Question: I have an issue while displying the BannerView on my screen like below image:

Even i'm setting bannerFrame.size.width = 300; , but notgetting.
So i need to reduce the size of bannerView by 10+10= 20 pixels to avoid overlapping the bannerView on my background imageview.
Please help me out.
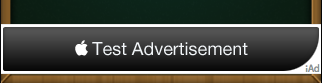
Answer: <URL> says:
> defined in
"Content Size Identifiers." This is to ensure that the advertisement
is drawn correctly. You configure the banner view's
requiredContentSizeIdentifiers property with the set of possible sizes
your view is allowed to use in your application. To change the size of
the banner view, do not set the bounds directly; instead set the
currentContentSizeIdentifier property to one of the size identifiers
included in that set. You can retrieve the actual dimensions that a
particular identifier equates to on a specific device by calling the
sizeFromBannerContentSizeIdentifier: class method.
Please refer this <URL>
To create and give size to ADBannerView:
'''
ADBannerView *adView = [[ADBannerView alloc] initWithFrame:CGRectZero];
adView.currentContentSizeIdentifier = ADBannerContentSizeIdentifierPortrait;
[self.view addSubview:adView];
'''